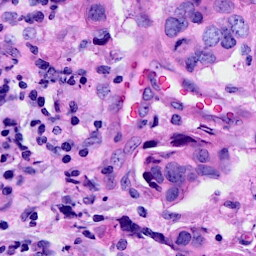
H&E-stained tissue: Breast